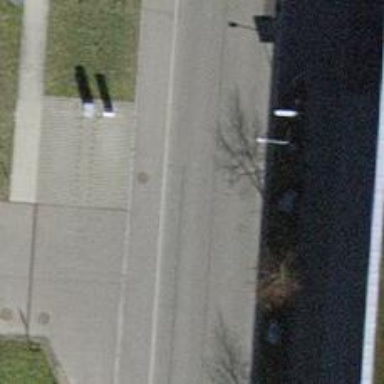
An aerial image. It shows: Surveillance object is present in the image.